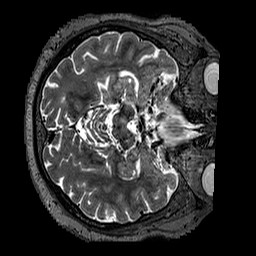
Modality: T2w
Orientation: axial
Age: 66
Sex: male
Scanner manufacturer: siemens
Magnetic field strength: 3 T
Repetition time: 3.2 s
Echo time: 0.567 s